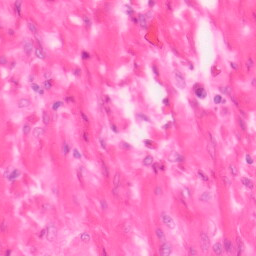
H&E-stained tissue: Colon